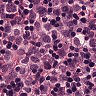
Metastatic tissue present: yes